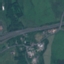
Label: Highway